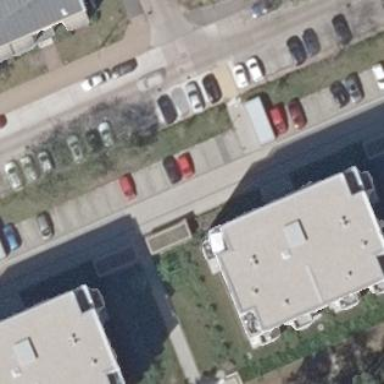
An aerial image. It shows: Flat-roofed apartment building.